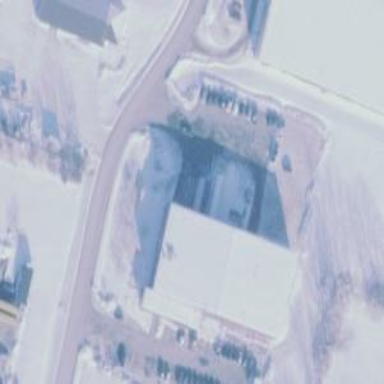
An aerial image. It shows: Building.